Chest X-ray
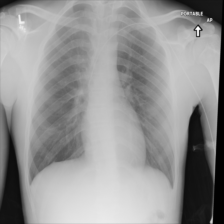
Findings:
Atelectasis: negative
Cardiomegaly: negative
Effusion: negative
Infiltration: negative
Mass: negative
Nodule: negative
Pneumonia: negative
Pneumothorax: negative
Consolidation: negative
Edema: negative
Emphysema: negative
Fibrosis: negative
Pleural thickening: negative
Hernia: negative